Question: In theory, these should be the same size, but they're not:

The text in blue is from Core Text, in black is from '-[NSString drawInRect:]'. Here is the code:
'''
//Some formatting to get the correct frame
int y = MESSAGE_FRAME.origin.y + 8;
if (month) y = y + 27;
int height = [JHomeViewCellContentView heightOfMessage:self.entry.message];
CGRect rect = CGRectMake(MESSAGE_FRAME.origin.x + 8, y, MESSAGE_FRAME.size.width - 16, height);
//Draw in rect method
UIFont *font = [UIFont fontWithName:@"Crimson" size:15.0f];
[[UIColor colorWithWhite:0.2 alpha:1.0] setFill];
[self.entry.message drawInRect:rect withFont:font lineBreakMode:UILineBreakModeWordWrap alignment:UITextAlignmentLeft];
//Frame change to suit CoreText
CGRect rect2 = CGRectMake(MESSAGE_FRAME.origin.x + 8, self.bounds.size.height - y - height, MESSAGE_FRAME.size.width - 16, height);
//Core text method
CTFontRef fontRef = CTFontCreateWithName((CFStringRef)@"Crimson", 15.0f, NULL);
NSDictionary *attDictionary = [NSDictionary dictionaryWithObjectsAndKeys:
(__bridge_transfer id)fontRef, (NSString *)kCTFontAttributeName,
(id)[[UIColor blueColor] CGColor], (NSString *)kCTForegroundColorAttributeName,
nil];
NSAttributedString *attString = [[NSAttributedString alloc] initWithString:self.entry.message attributes:attDictionary];
//Flip the coordinate system
CGContextSetTextMatrix(context, CGAffineTransformIdentity);
CGContextTranslateCTM(context, 0, self.bounds.size.height);
CGContextScaleCTM(context, 1.0, -1.0);
CGMutablePathRef path = CGPathCreateMutable();
CGPathAddRect(path, NULL, rect2);
CTFramesetterRef framesetter = CTFramesetterCreateWithAttributedString((__bridge_retained CFAttributedStringRef)attString);
CTFrameRef theFrame = CTFramesetterCreateFrame(framesetter, CFRangeMake(0, [attString length]), path, NULL);
CFRelease(framesetter);
CFRelease(path);
CTFrameDraw(theFrame, context);
CFRelease(theFrame);
'''
The font is the same. I don't understand why one is being rendered differently.
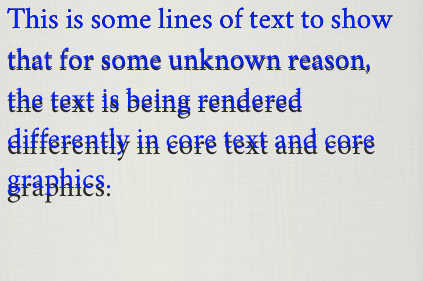
Answer: It's because 'NSLayoutManager' uses some unusual heuristics to cope with certain fonts.
See <URL> for more detail.